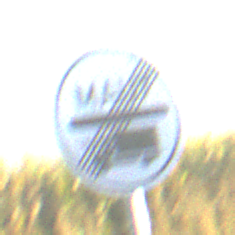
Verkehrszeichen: EndeMautpflicht
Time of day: SunriseSunset
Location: Outdoor (RoadRail)
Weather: Clear
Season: NotSpecified
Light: Natural